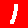
Digit: 1